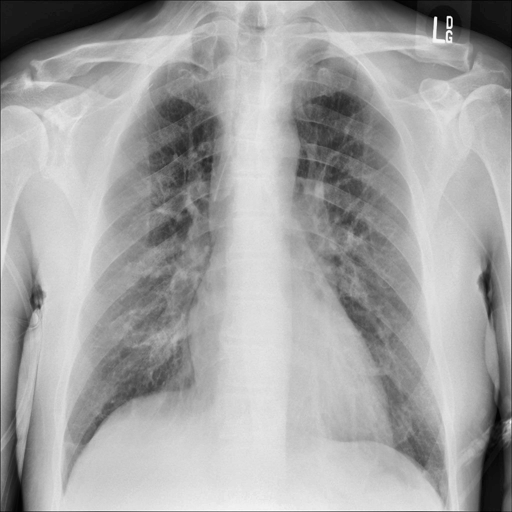
Finding: NORMAL